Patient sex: M
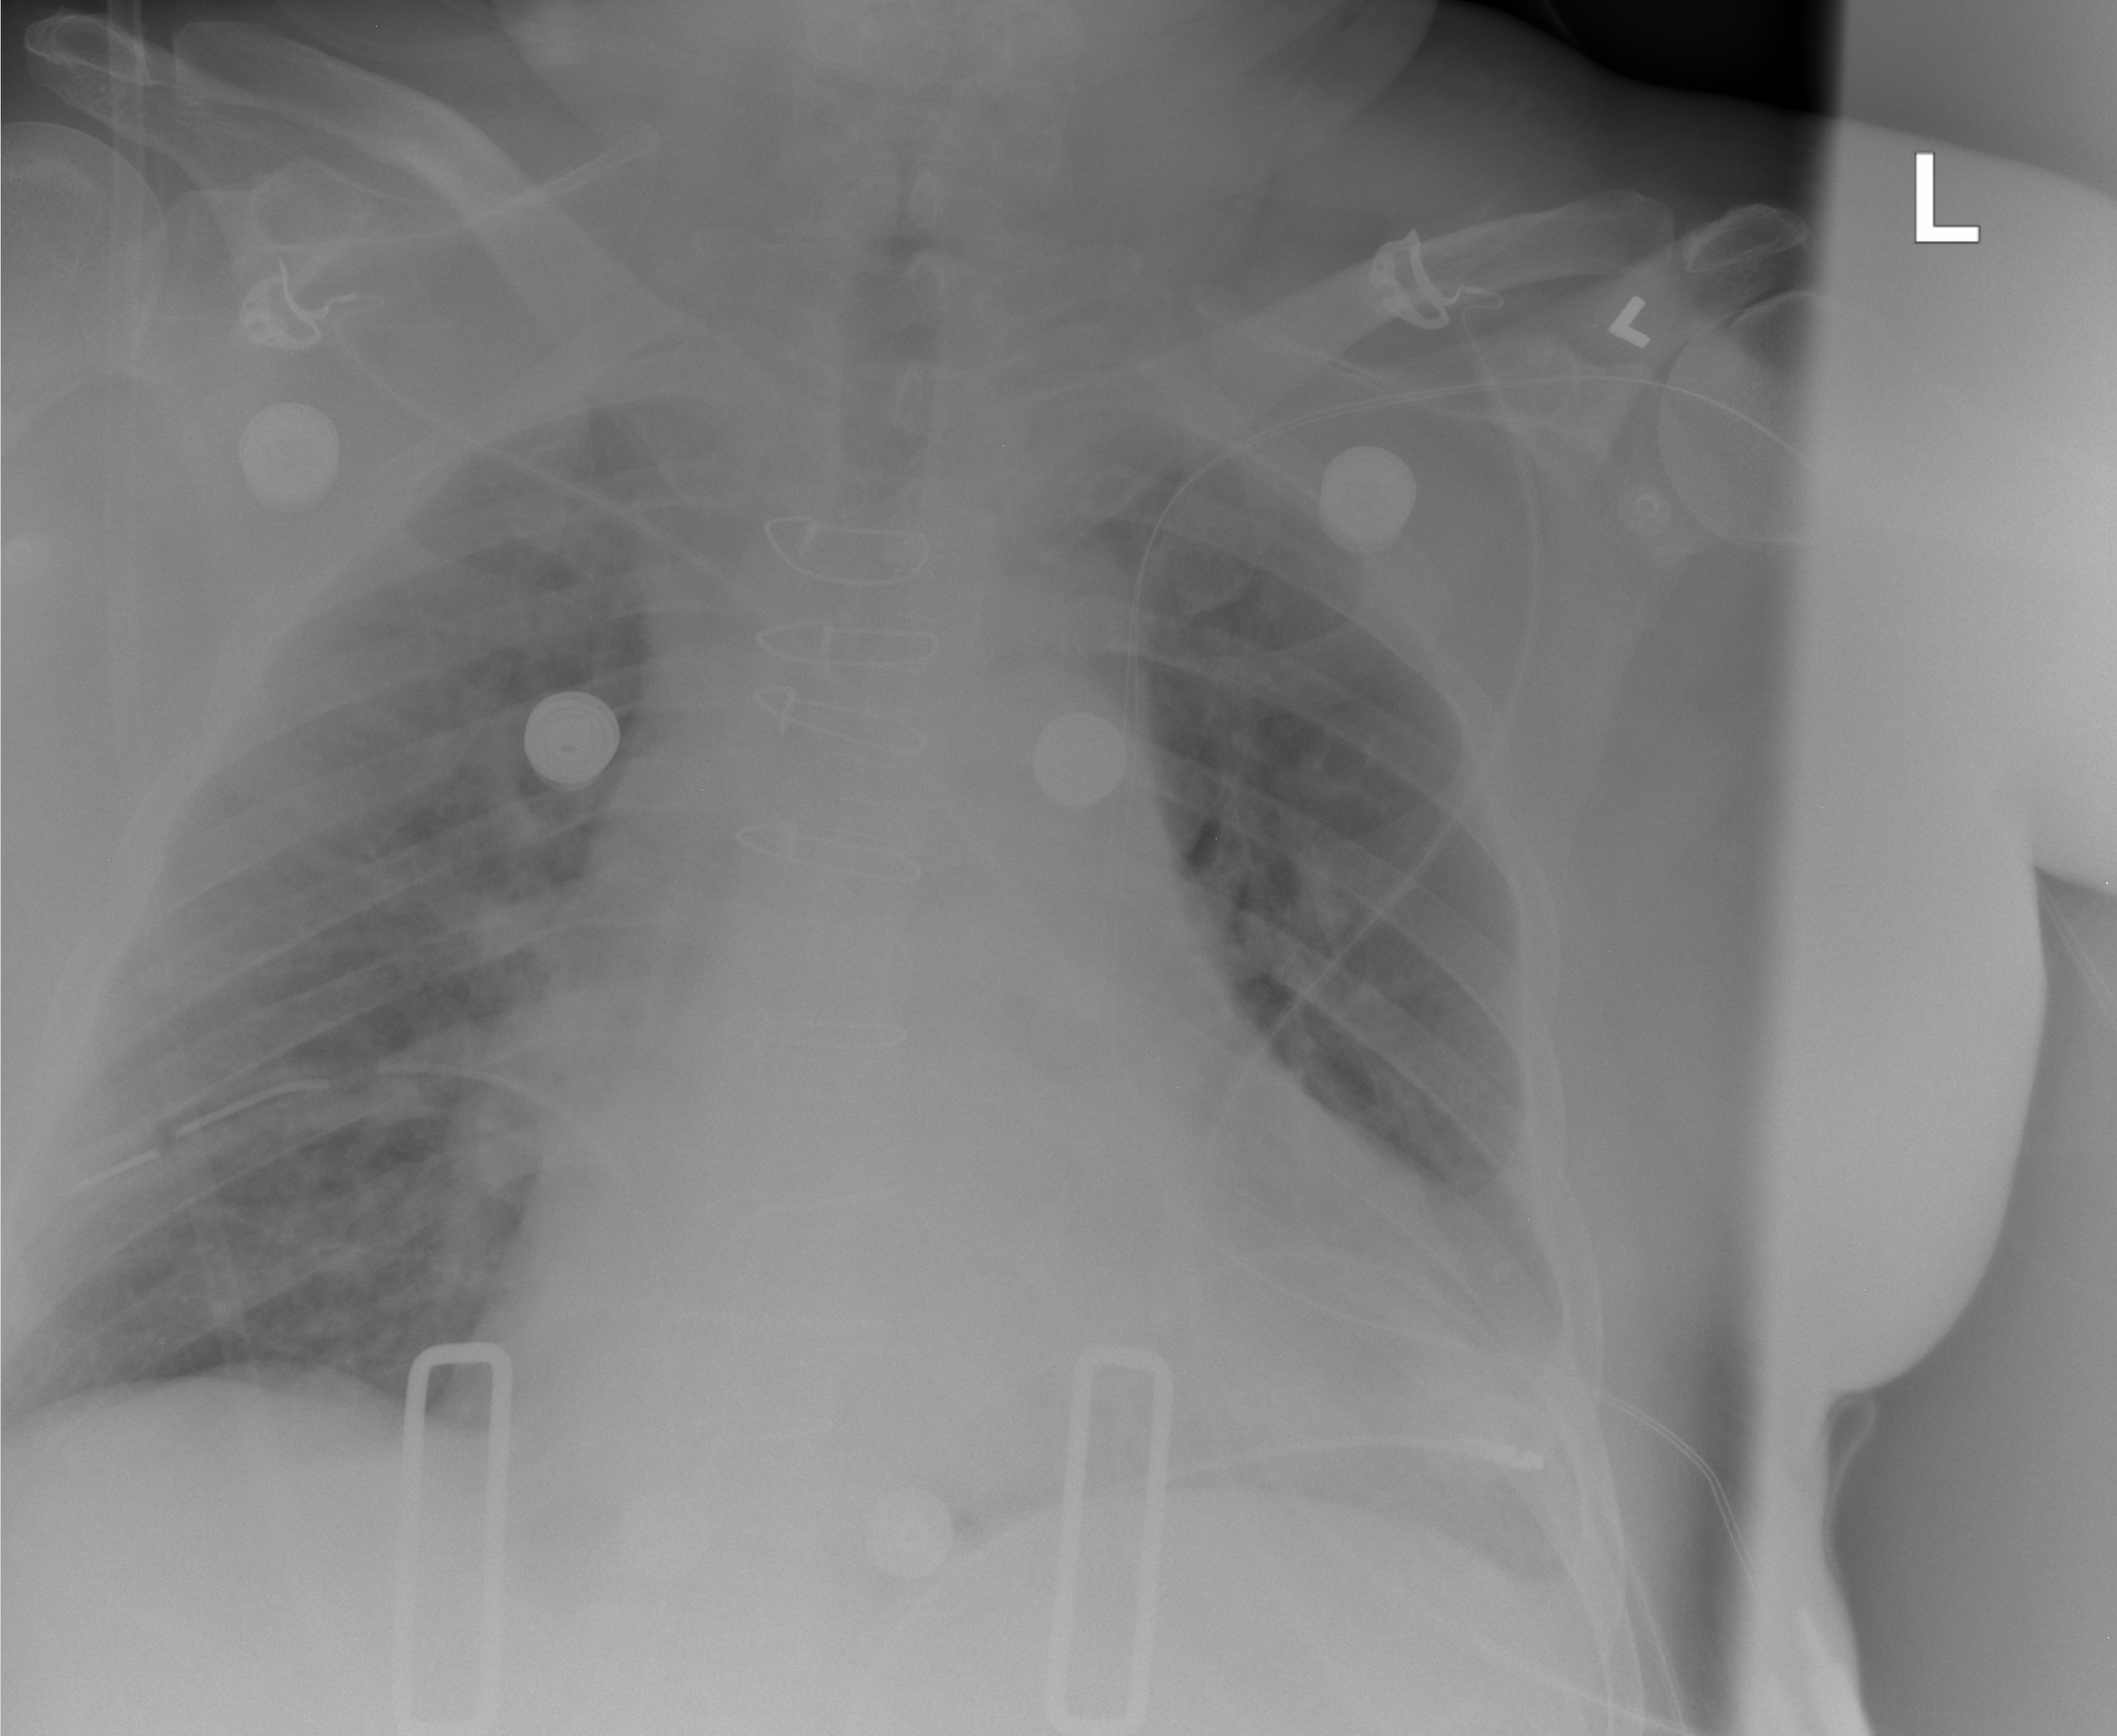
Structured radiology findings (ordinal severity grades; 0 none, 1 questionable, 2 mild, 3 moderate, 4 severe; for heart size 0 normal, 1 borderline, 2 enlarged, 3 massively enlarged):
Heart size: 2
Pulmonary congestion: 2
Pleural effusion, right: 1
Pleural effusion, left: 1
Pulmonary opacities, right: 0
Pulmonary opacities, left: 0
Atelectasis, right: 0
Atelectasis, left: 0